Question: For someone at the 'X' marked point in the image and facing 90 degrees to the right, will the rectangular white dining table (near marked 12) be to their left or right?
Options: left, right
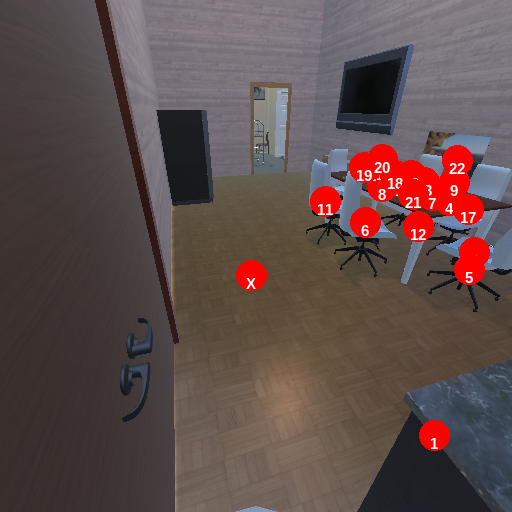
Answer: left